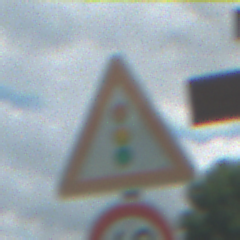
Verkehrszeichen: Lichtzeichenanlage
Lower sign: Geschwindigkeit60
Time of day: Midday
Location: Outdoor (Nature)
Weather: PartlyCloudy
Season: NotSpecified
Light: Natural